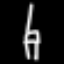
Label: chair